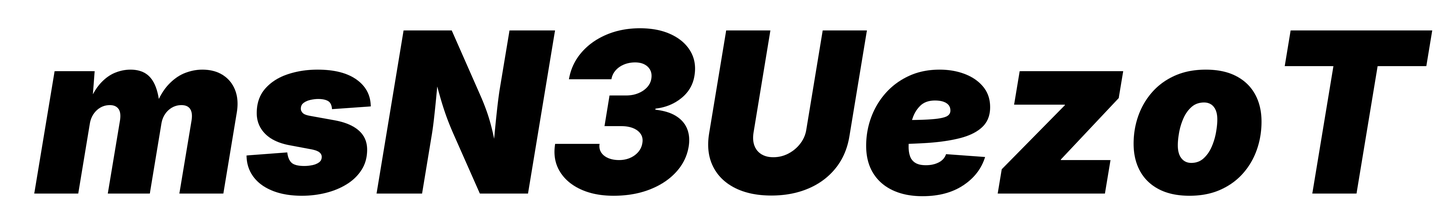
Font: Inter-Italic_Black_Italic